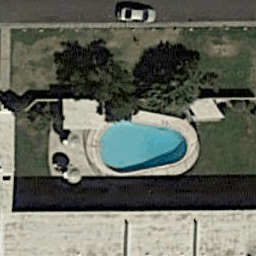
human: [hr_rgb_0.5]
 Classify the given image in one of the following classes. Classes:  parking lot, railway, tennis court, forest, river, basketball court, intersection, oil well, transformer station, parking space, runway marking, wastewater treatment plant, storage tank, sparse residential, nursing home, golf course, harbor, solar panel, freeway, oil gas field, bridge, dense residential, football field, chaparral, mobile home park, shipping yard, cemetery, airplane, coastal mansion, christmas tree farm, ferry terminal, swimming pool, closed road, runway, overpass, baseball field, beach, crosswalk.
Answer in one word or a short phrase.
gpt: swimming pool